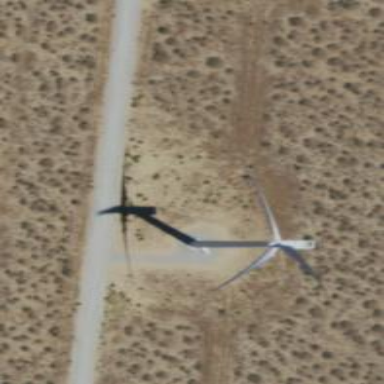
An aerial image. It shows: Wind generator powered by Vestas horizontal axis wind turbine.